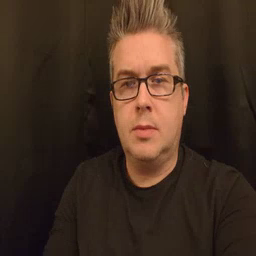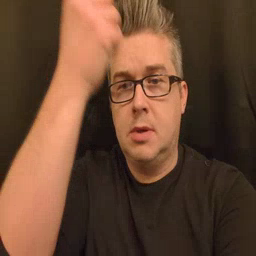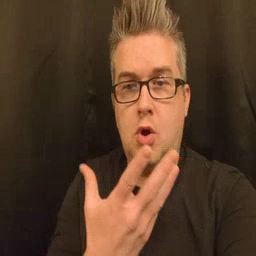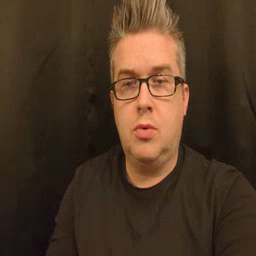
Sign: shower